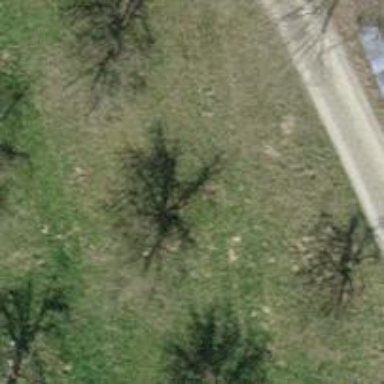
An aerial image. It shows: Single tag "natural: tree."